Question:
Google Chrome Stable i am using in Windows 8.1 and in Windows 8.1 Pro from the startup path as following:
'''
timeout 5 > nul
ping 127.0.0.1 -n 11 > nul
@start /b cmd /c "C:\Program Files (x86)\Google\Chrome\Application\chrome.exe" --kiosk http://www.stackoverflow.com
'''
- 10% times on boot it works exactly as full-screen mode.- BUT, 90% times on boot it does not work, it launch the Chrome but it does not launch it from top, left 0 pixel- if i manually run that batch file then 100% time it works successfully, but when its automated then it start to mess
Can anyone please help? (i have been having this issue for about 3 months now, and its getting worst because cant find any solution yet to resolve this issue permanently)
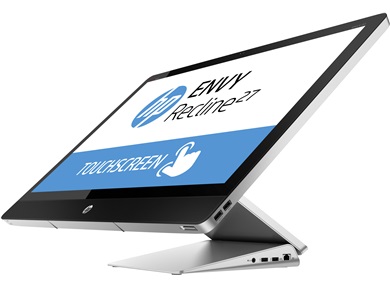
Answer: I'm working on , so i created this vbscript in order to create a shortcut in the startup folder and to launch the batch file in hidden mode.
'''
Option Explicit
Dim PathApplication,ShortcutName,VbsPath
VbsPath = Wscript.ScriptFullName
PathApplication = "C:\Users\Hackoo\Desktop\Hackoo\BAT\stackoverflow\KioskChrome.bat"
ShortcutName = "KioskChrome"
Call Shortcut(VbsPath,ShortcutName)
Call Hidden_Run(Dblquote(PathApplication))
'*********************************************************************************
Sub Shortcut(PathApplication,ShortcutName)
Dim objShell,StartFolder,objShortCut,MyTab
Set objShell = CreateObject("WScript.Shell")
MyTab = Split(PathApplication,"\")
If ShortcutName = "" Then
ShortcutName = MyTab(UBound(MyTab))
End if
StartFolder = objShell.SpecialFolders("Startup")
Set objShortCut = objShell.CreateShortcut(StartFolder & "\" & ShortcutName & ".lnk")
objShortCut.TargetPath = Dblquote(PathApplication)
ObjShortCut.IconLocation = "%SystemRoot%\system32\SHELL32.dll,-25"
objShortCut.Save
End Sub
'*********************************************************************************
Function DblQuote(Str)
DblQuote = Chr(34) & Str & Chr(34)
End Function
'*********************************************************************************
Function Hidden_Run(MyProgram)
Dim ws,Result
Set ws = CreateObject("wscript.Shell")
Result = ws.run(MyProgram,0,True) '0 to hide the program
Hidden_Run = Result
End Function
'*********************************************************************************
'''
'''
@echo off
@start /b cmd /c "%programfiles%\Google\Chrome\Application\chrome.exe" --kiosk http://www.stackoverflow.com
'''